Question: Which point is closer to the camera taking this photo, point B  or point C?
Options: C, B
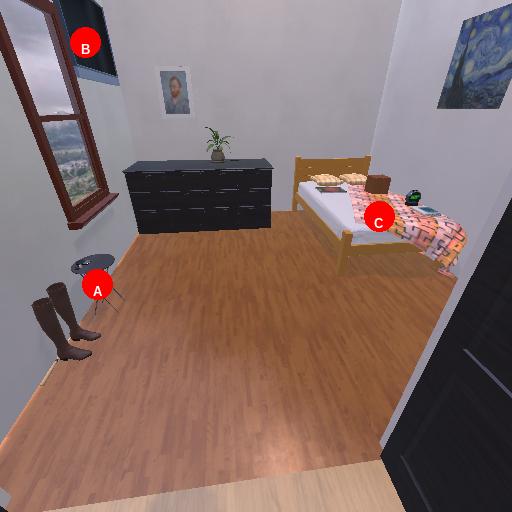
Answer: C